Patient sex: F
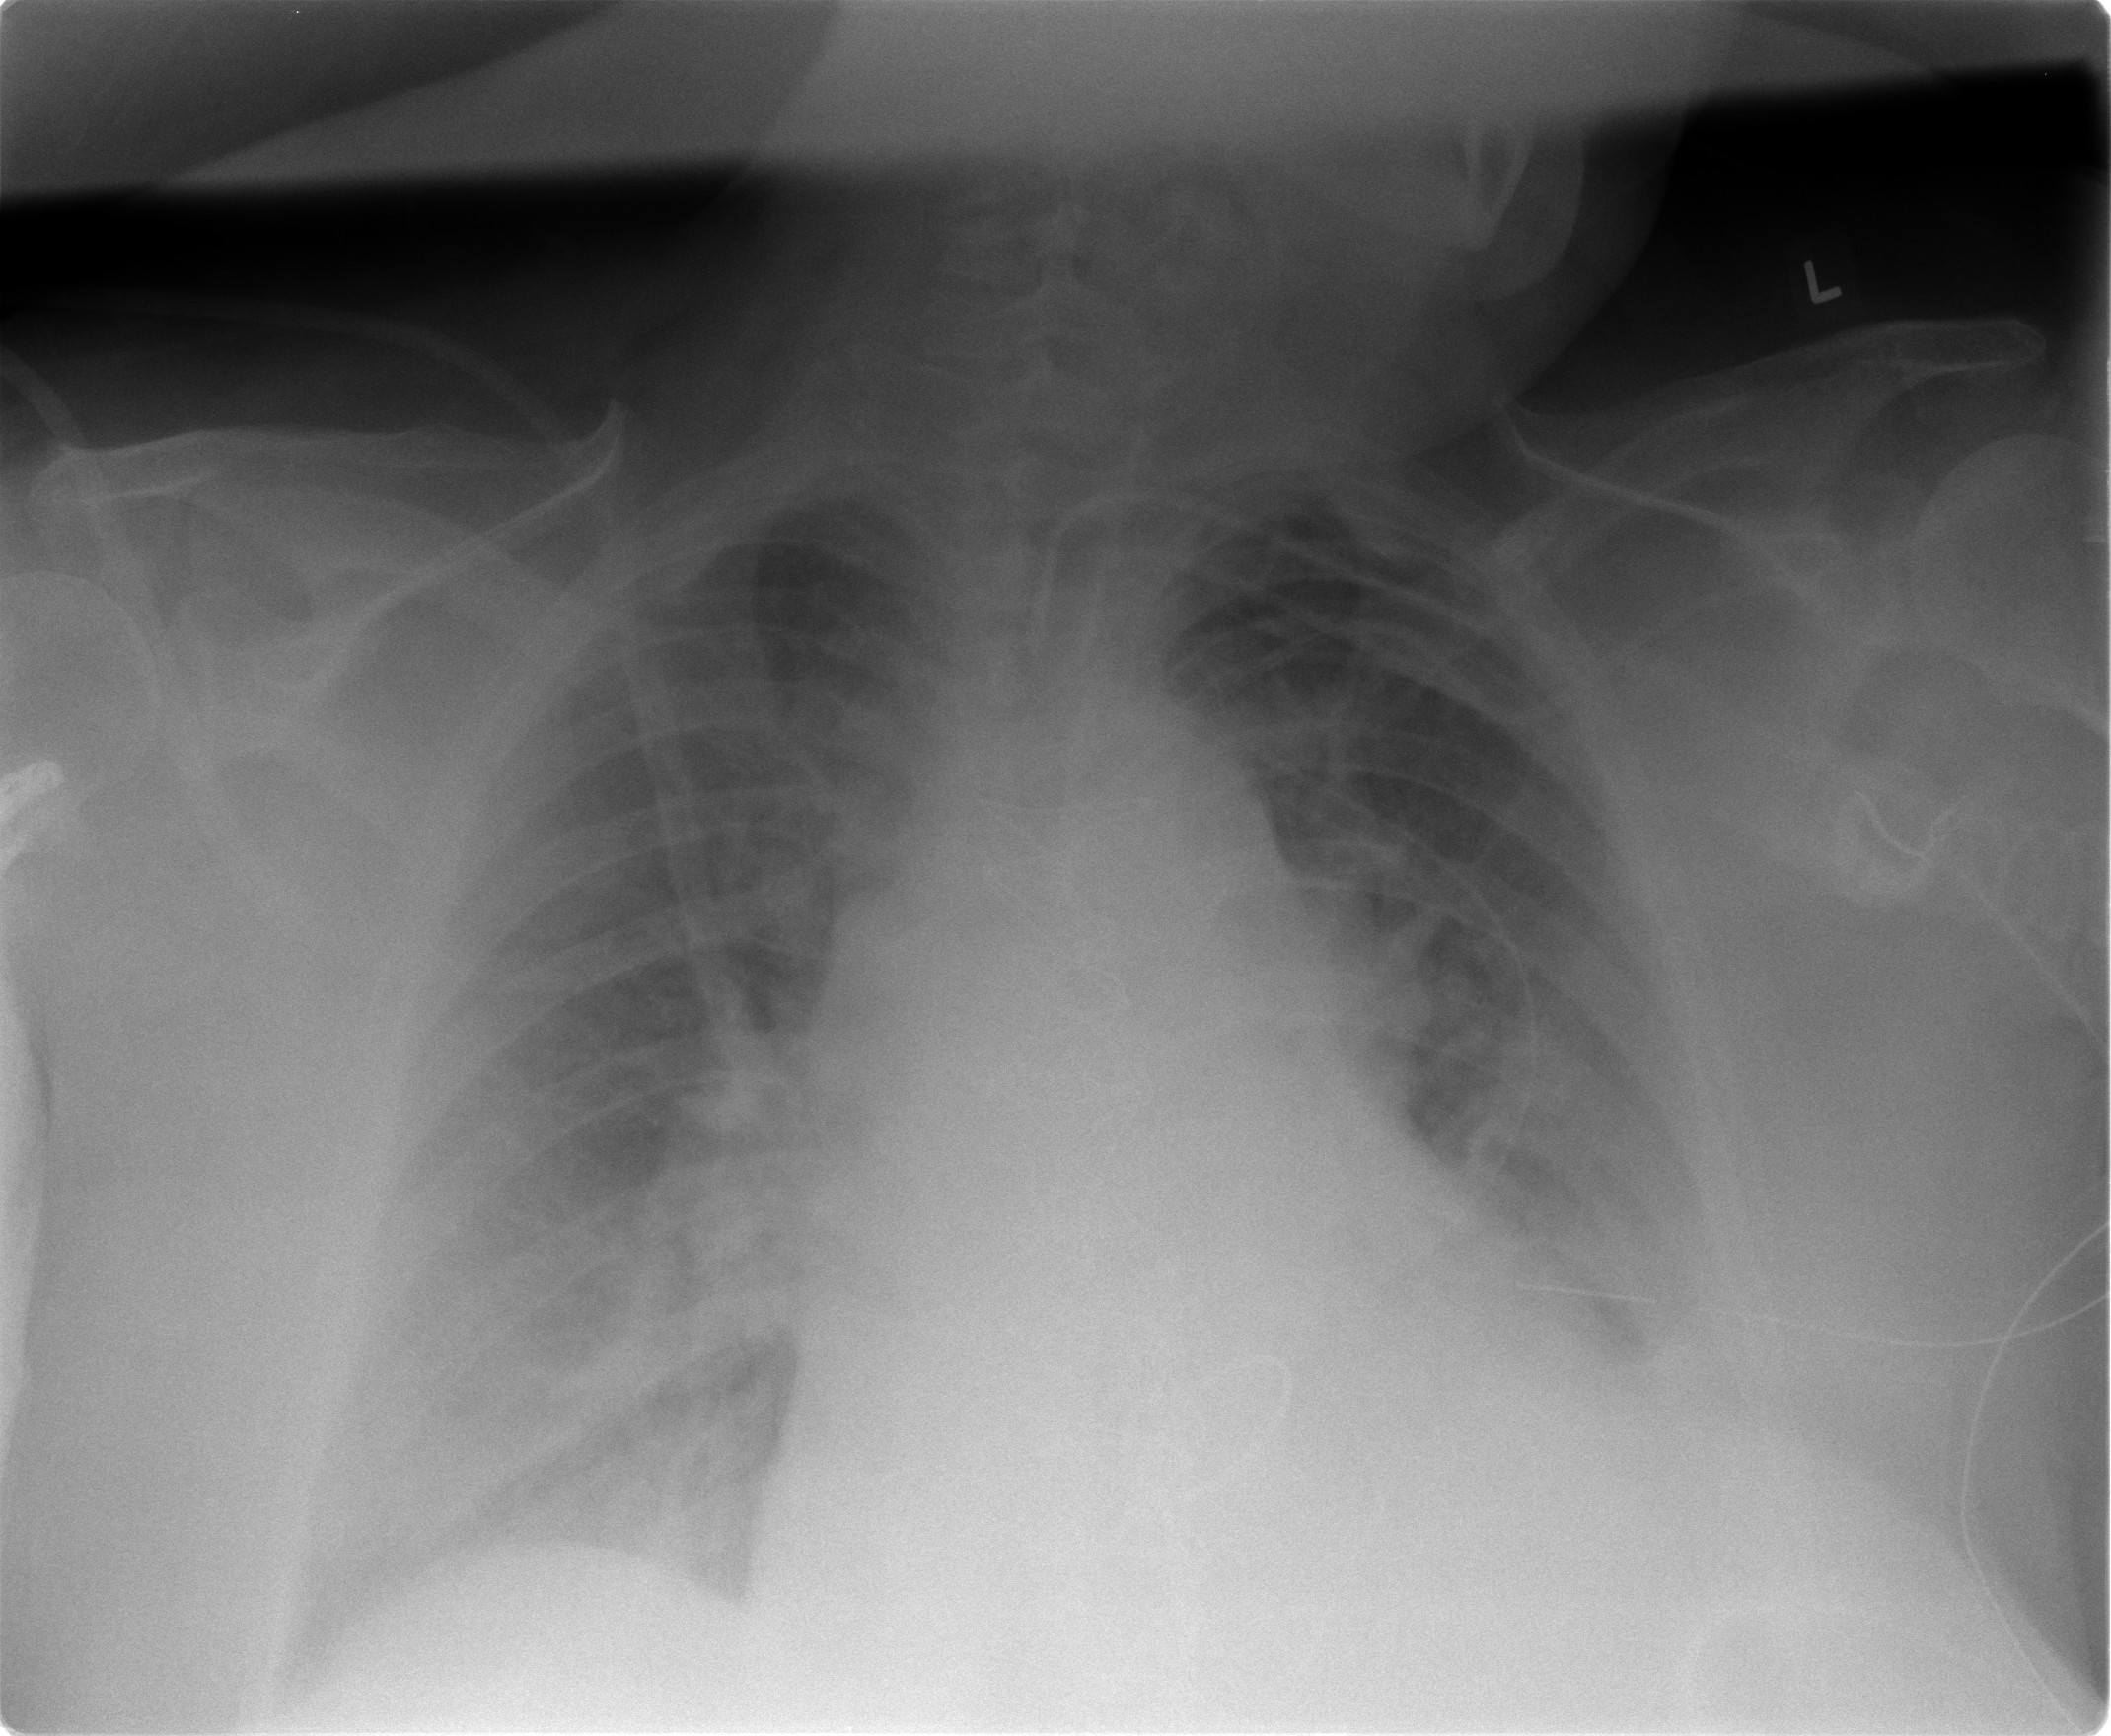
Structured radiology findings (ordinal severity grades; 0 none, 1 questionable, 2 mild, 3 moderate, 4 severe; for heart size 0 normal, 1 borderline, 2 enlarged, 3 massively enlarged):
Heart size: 3
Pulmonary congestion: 2
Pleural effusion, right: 2
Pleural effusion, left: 2
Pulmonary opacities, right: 2
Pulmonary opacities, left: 2
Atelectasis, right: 2
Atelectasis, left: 3